Interaction volume radius: 5 \u00c5
Interaction volume height: 10 \u00c5
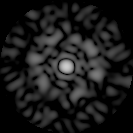
Disorder parameter: 0.86